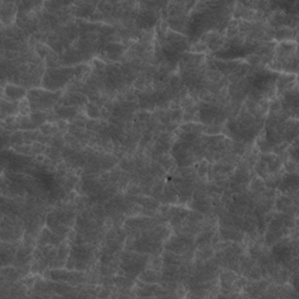
Label: non_frost